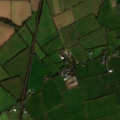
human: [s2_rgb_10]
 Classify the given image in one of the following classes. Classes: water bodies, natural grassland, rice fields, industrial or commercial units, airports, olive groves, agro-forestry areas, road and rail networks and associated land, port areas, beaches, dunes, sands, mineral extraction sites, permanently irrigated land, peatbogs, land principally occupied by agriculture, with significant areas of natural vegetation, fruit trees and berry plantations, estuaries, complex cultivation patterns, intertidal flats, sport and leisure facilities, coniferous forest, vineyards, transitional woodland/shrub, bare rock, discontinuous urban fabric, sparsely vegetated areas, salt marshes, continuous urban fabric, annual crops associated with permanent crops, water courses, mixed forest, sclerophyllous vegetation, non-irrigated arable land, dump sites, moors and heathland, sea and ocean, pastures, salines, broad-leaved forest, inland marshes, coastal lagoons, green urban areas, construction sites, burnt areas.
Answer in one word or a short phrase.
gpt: non-irrigated arable land, pastures